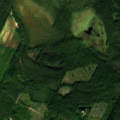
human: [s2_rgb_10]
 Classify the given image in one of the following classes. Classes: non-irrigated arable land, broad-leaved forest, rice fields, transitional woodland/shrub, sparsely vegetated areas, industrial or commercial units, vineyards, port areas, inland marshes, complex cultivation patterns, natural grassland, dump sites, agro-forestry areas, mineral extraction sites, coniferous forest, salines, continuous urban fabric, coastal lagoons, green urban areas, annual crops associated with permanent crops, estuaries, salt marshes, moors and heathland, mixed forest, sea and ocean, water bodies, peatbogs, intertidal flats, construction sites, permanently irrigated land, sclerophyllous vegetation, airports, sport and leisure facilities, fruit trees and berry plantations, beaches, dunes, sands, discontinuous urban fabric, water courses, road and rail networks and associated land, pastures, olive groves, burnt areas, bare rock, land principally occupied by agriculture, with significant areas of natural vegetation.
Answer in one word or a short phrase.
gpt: coniferous forest, mixed forest, transitional woodland/shrub